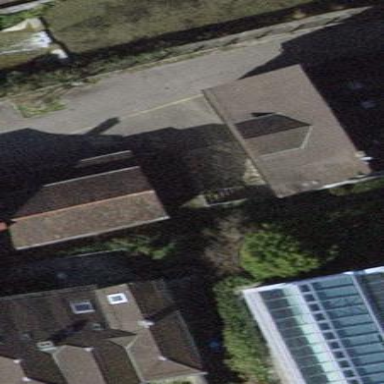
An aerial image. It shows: Shed.